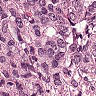
Metastatic tissue present: yes